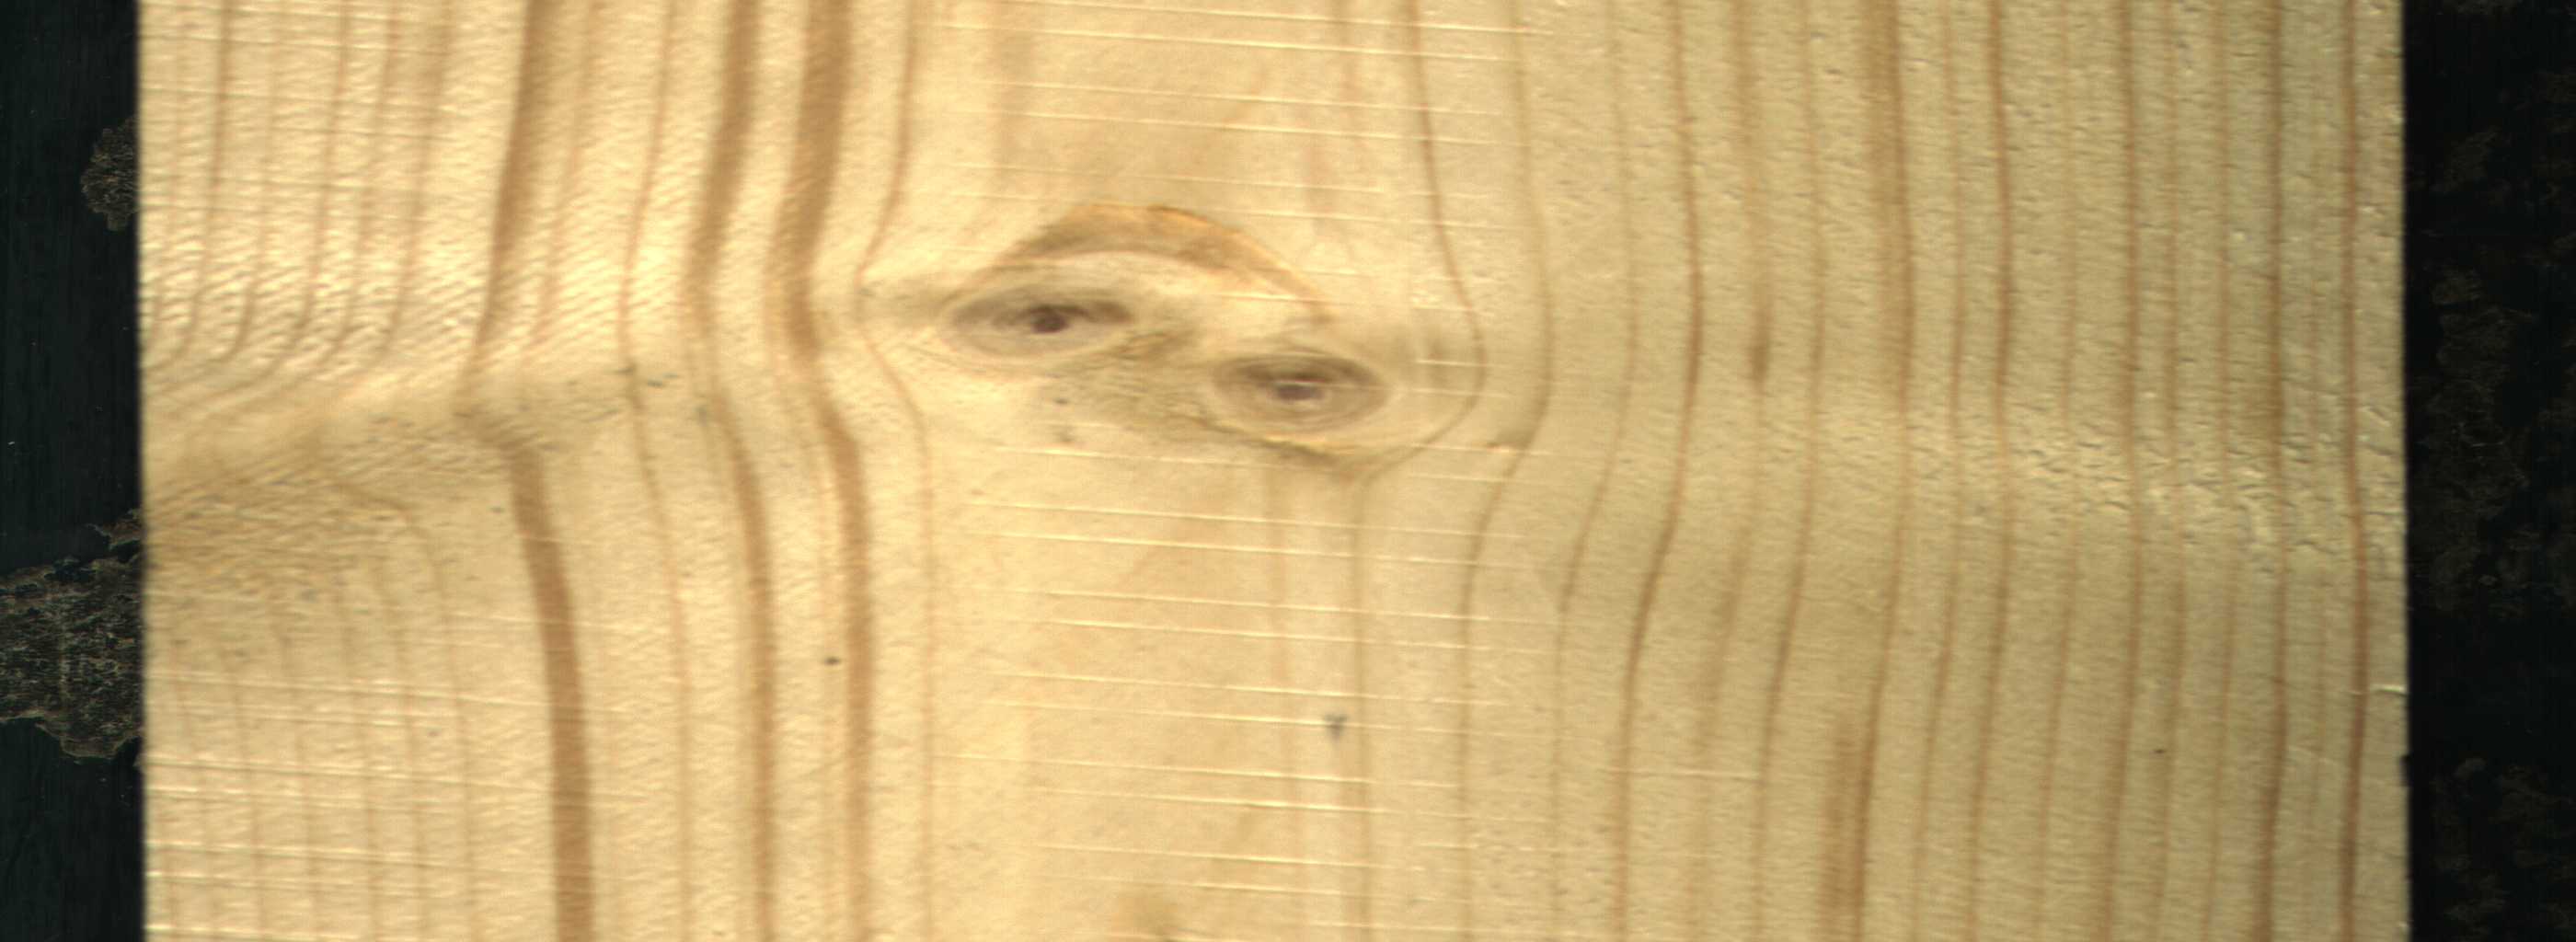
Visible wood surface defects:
Quartzity
Quartzity
Live_Knot
Live_Knot